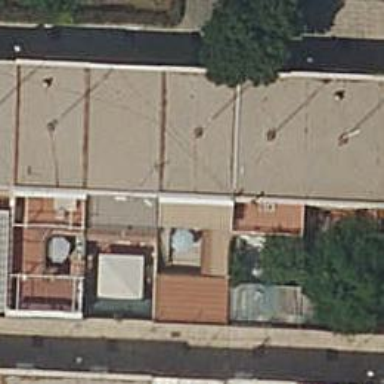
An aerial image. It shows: Terrace building.